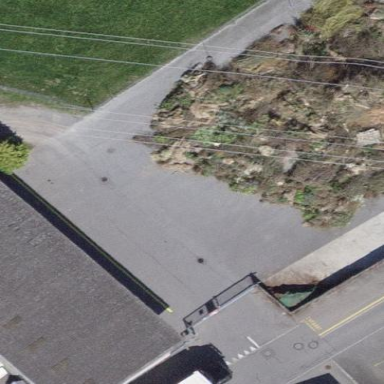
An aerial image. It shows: Recycling center.